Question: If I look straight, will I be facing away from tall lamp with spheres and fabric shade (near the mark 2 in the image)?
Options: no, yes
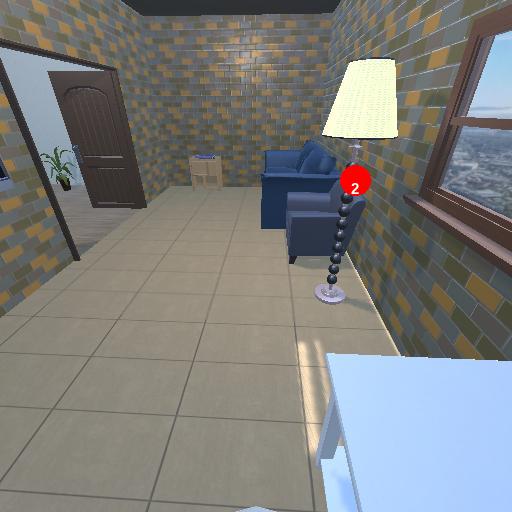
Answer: no